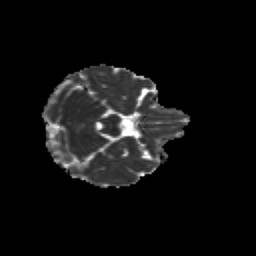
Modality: MD
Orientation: axial
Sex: female
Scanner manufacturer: siemens
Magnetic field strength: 3 T
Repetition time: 5 s
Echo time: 0.071 s